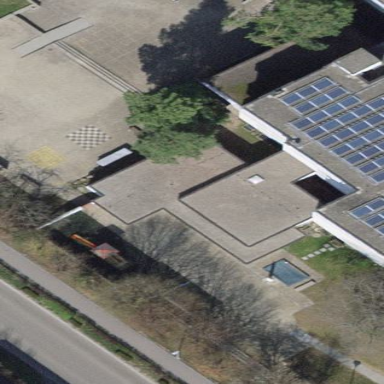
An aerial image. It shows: Kindergarten building.